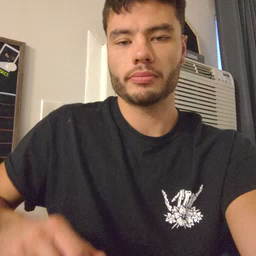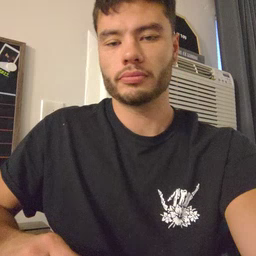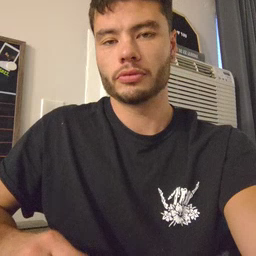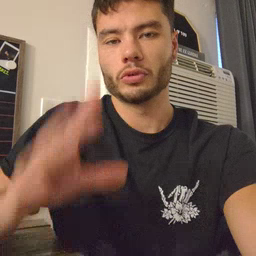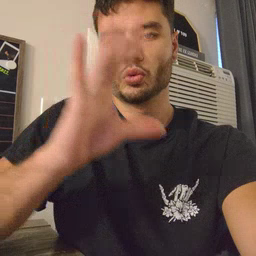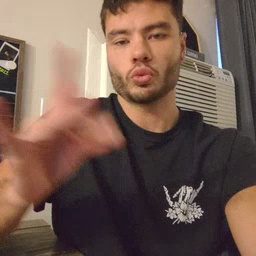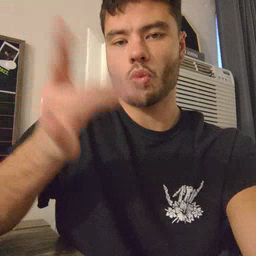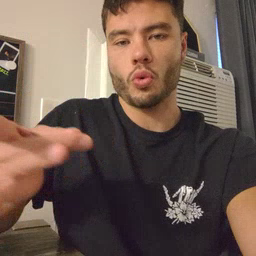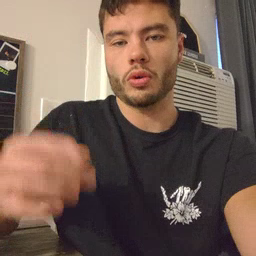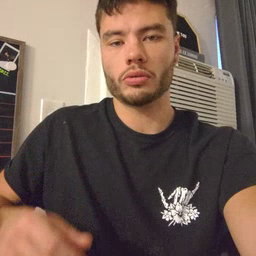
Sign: story